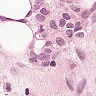
Metastatic tissue present: yes